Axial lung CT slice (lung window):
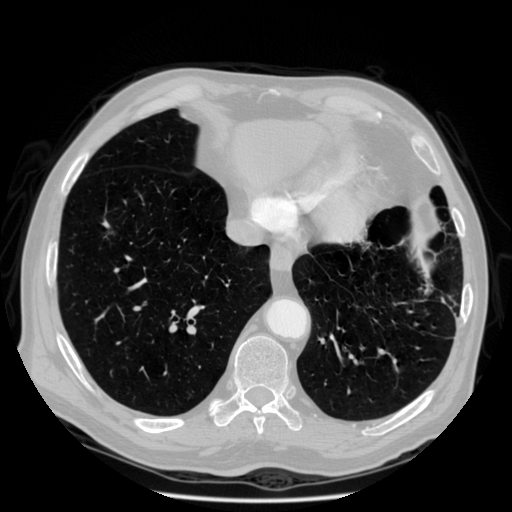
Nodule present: no